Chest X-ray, AP view. Patient: 51 years old, sex F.
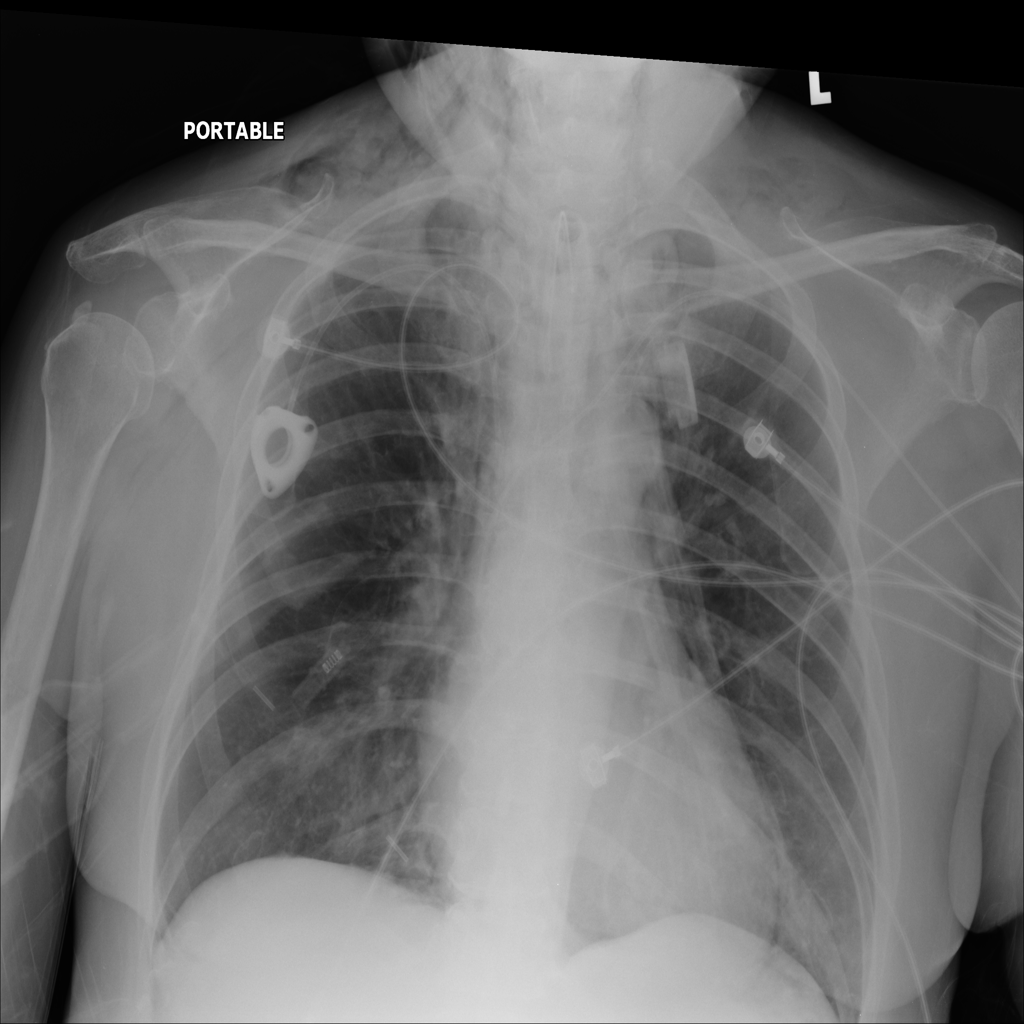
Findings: No Finding